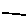
Label: line